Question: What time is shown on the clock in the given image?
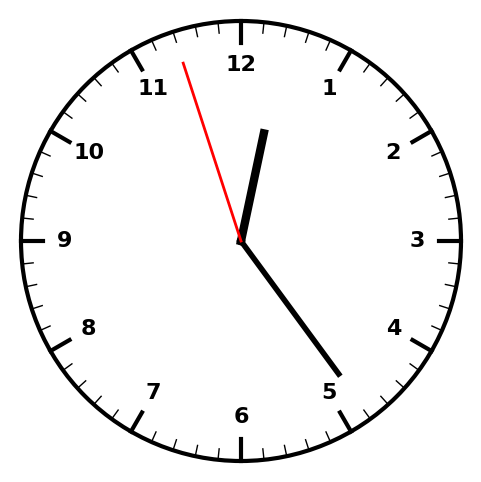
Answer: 12:23:57